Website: ulta-beauty
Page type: delivery-shipping
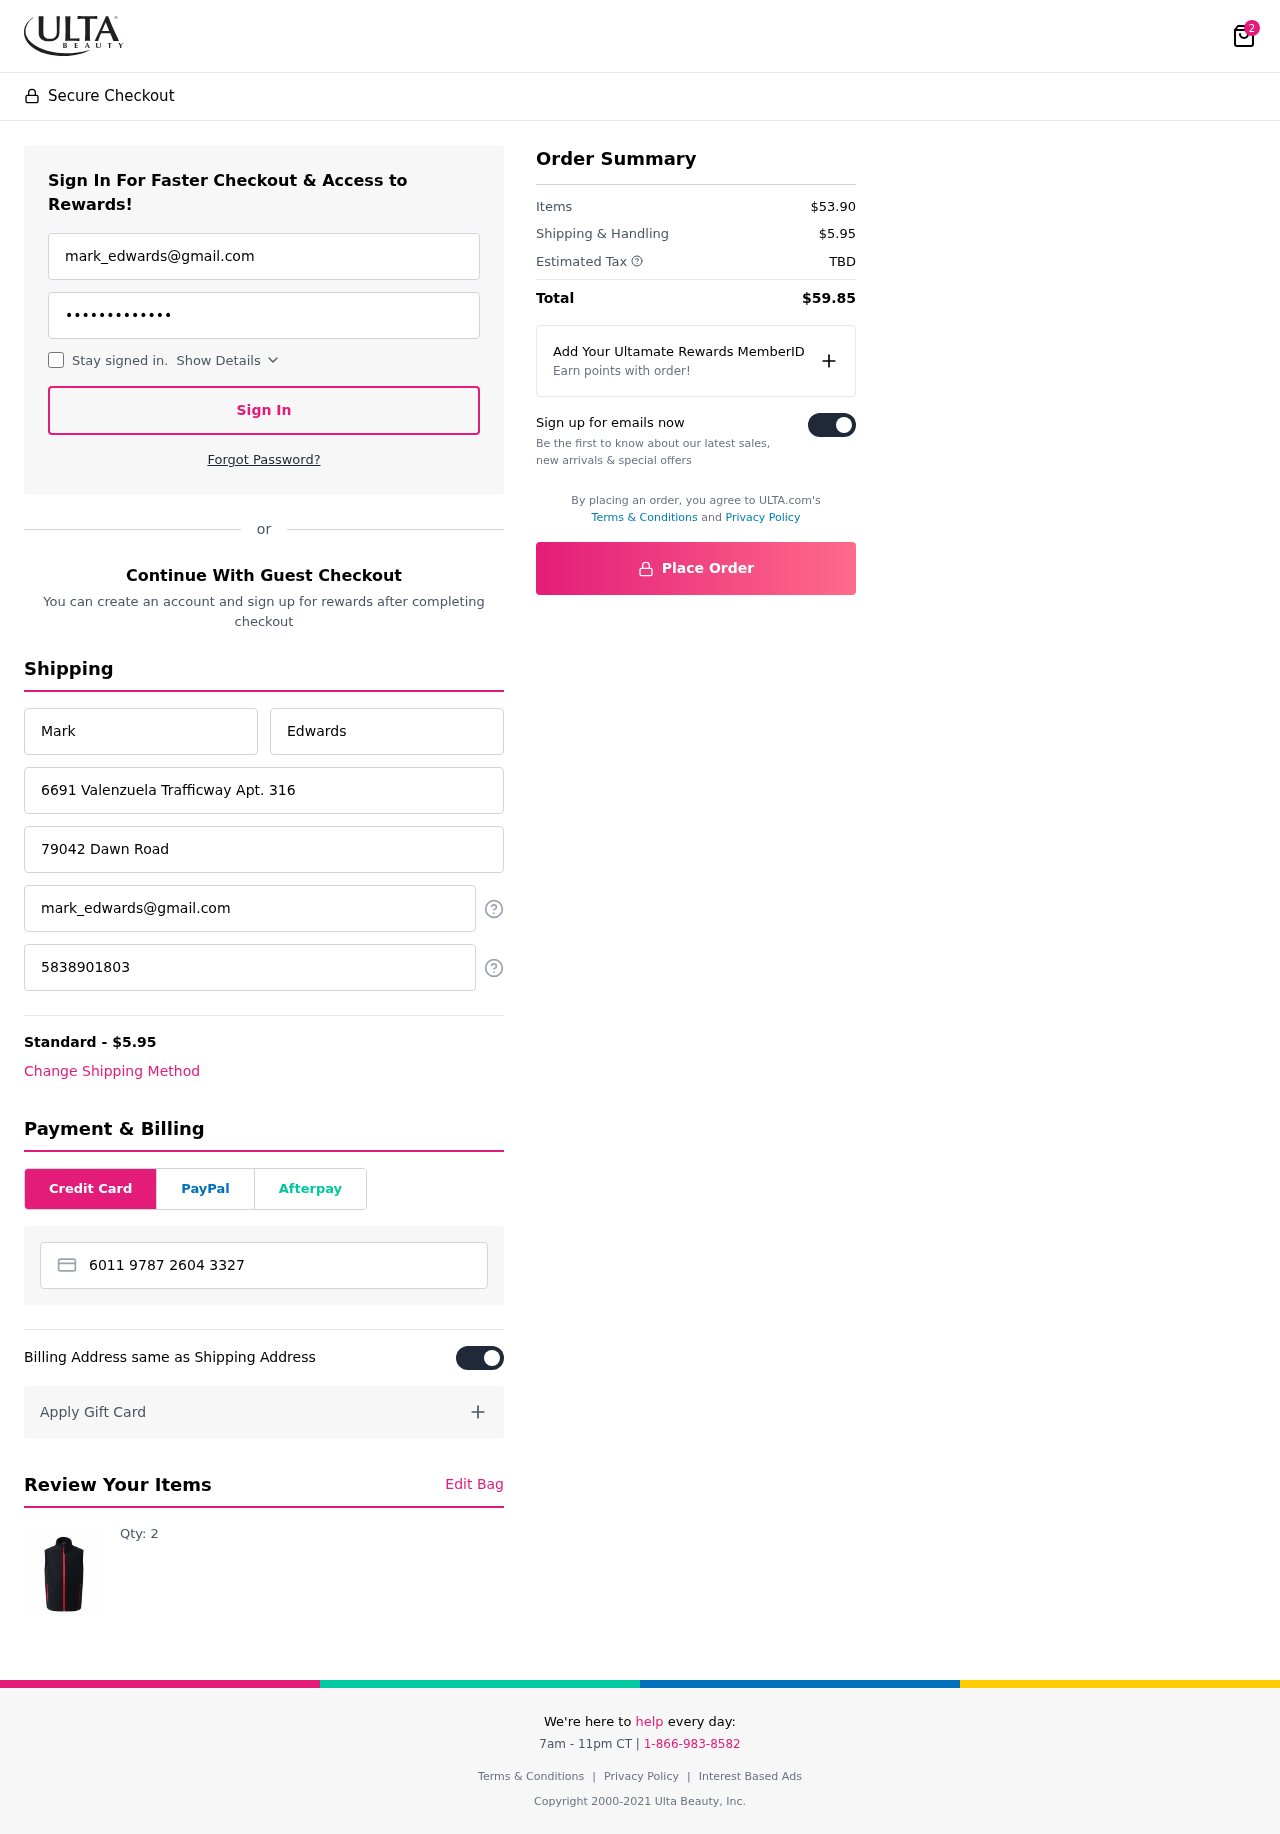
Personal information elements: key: PII_CARD_NUMBER
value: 6011 9787 2604 3327
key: PII_EMAIL
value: mark_edwards@gmail.com
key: PII_EMAIL2
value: mark_edwards@gmail.com
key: PII_FIRSTNAME
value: Mark
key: PII_LASTNAME
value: Edwards
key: PII_PHONE
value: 5838901803
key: PII_STREET
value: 6691 Valenzuela Trafficway Apt. 316
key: PII_STREET2
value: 79042 Dawn Road
Product elements: key: PRODUCT1_QUANTITY
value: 2
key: PRODUCT1
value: Qty: 2
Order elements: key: ORDER_NUM_ITEMS
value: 2
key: ORDER_SHIPPING_COST
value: $5.95
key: ORDER_SUBTOTAL
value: $53.90
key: ORDER_TAX
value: TBD
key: ORDER_TOTAL
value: $59.85